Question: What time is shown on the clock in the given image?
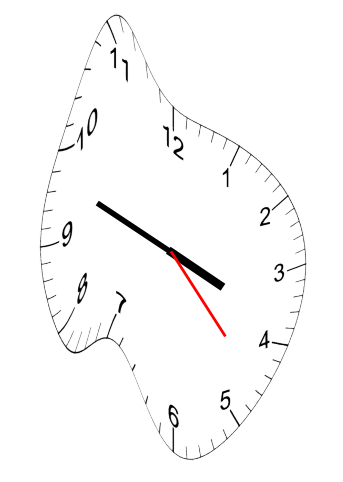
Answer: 03:48:23